Question: I have a custom UILabel with round corners and a drop shadow. I'm using the properties on CALayer to achieve this. Next, I'm trying to save this as a UIImage using renderInContext:. The round corners are maintained, but a black background appears and a loose the drop shadow.

Any thoughts on rendering the UILabel as an image but maintaining the shadow and rounded corners?
Here's the code I'm using to render the label:
'''
UIGraphicsBeginImageContextWithOptions(label.bounds.size, YES, 0);
[label.layer renderInContext:UIGraphicsGetCurrentContext()];
UIImage *image = UIGraphicsGetImageFromCurrentImageContext();
UIGraphicsEndImageContext();
'''
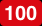
Answer: You can get rounded corners by changing the second argument to "NO" in UIGraphicsBeginImageContextWithOptions.